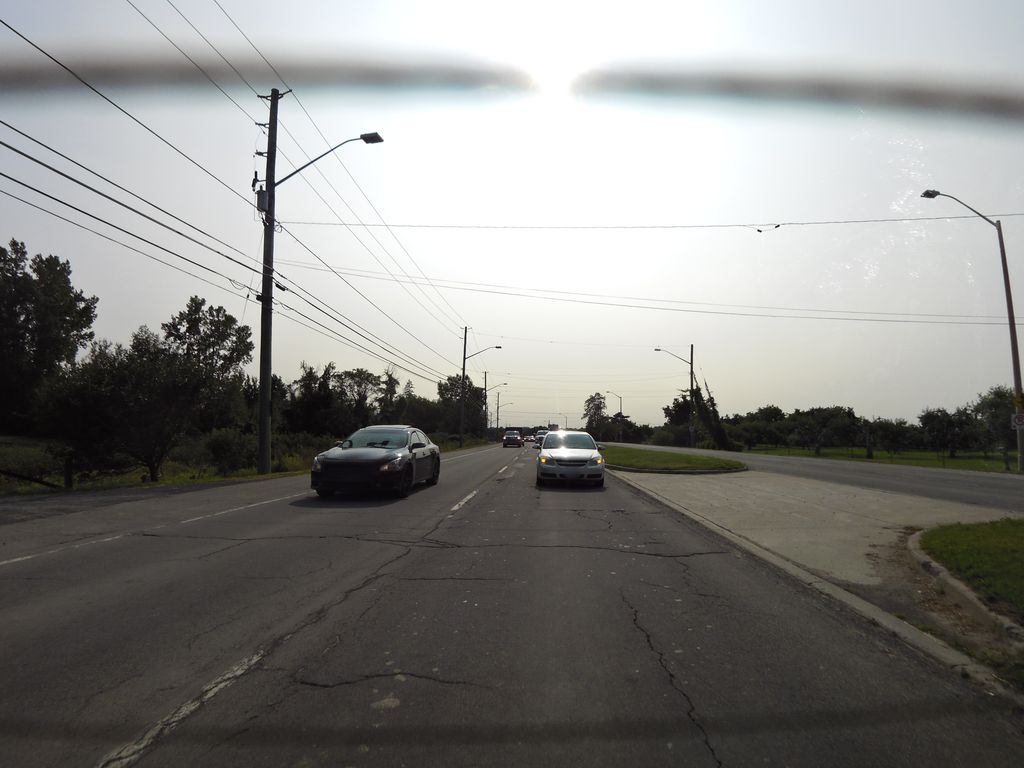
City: ottawa-gatineau